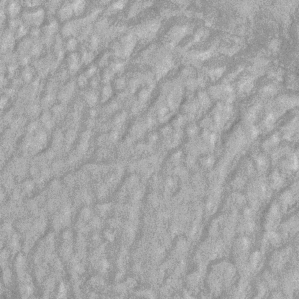
Label: frost